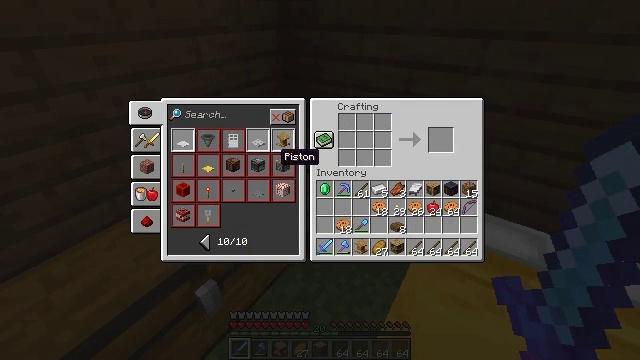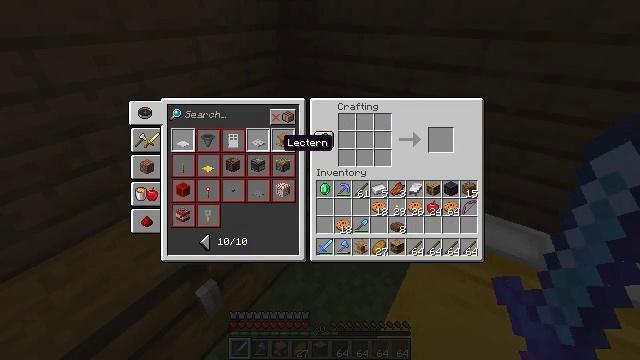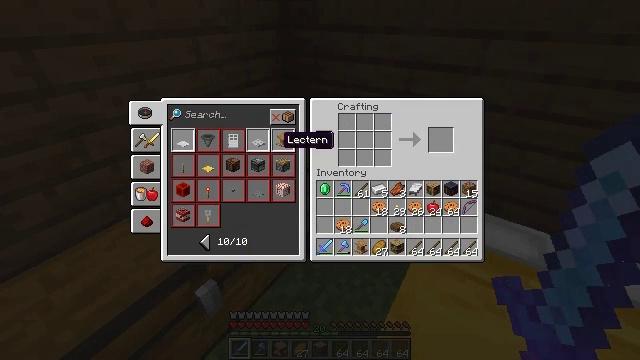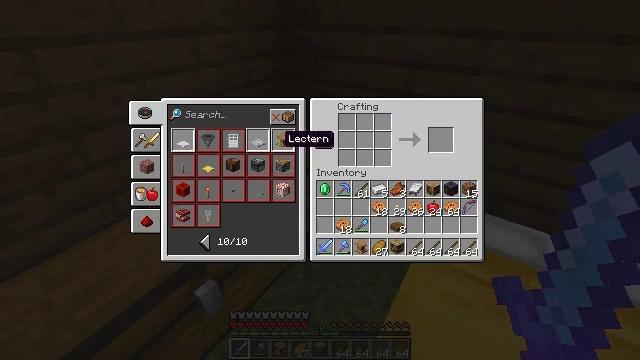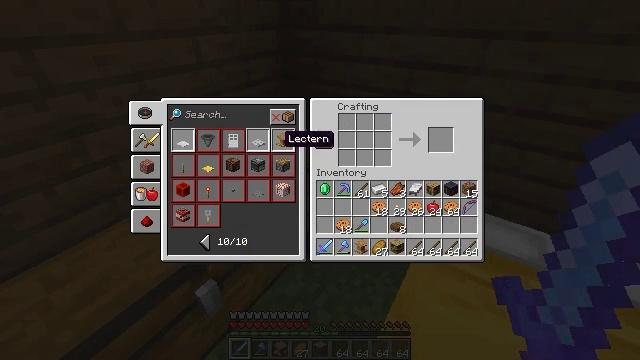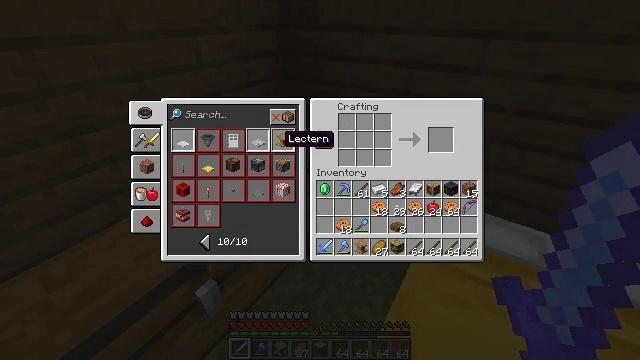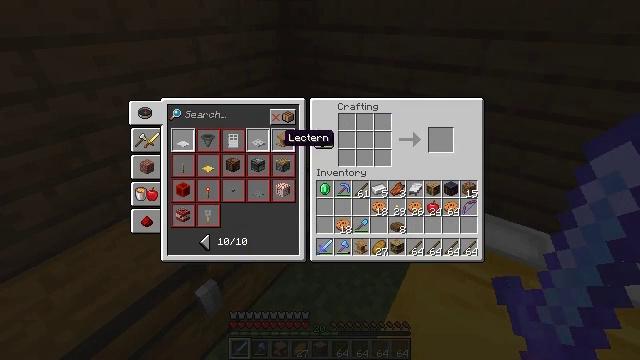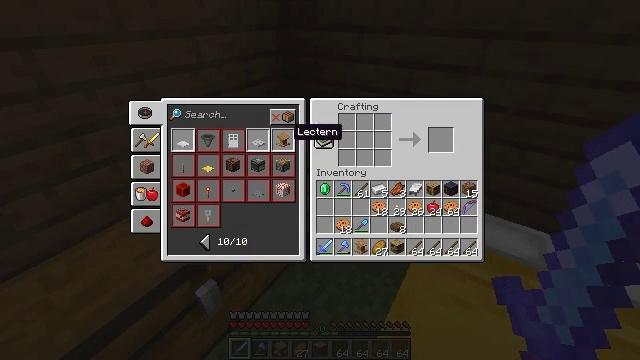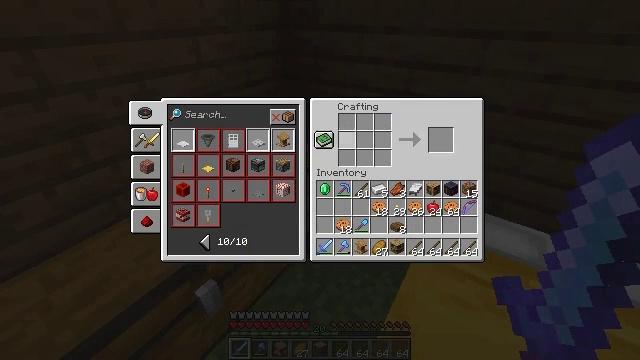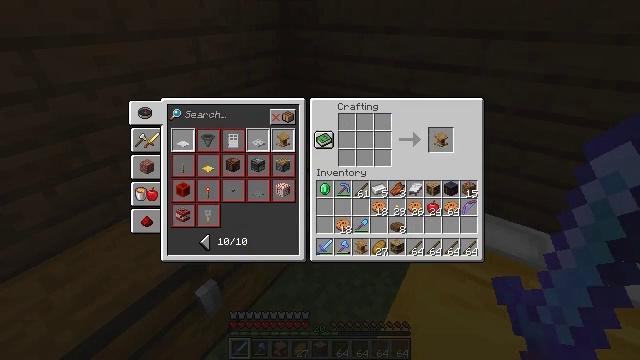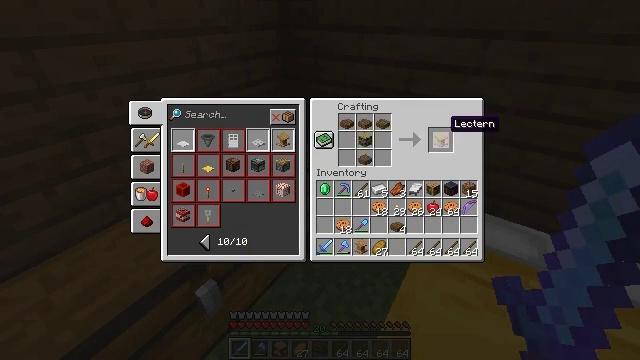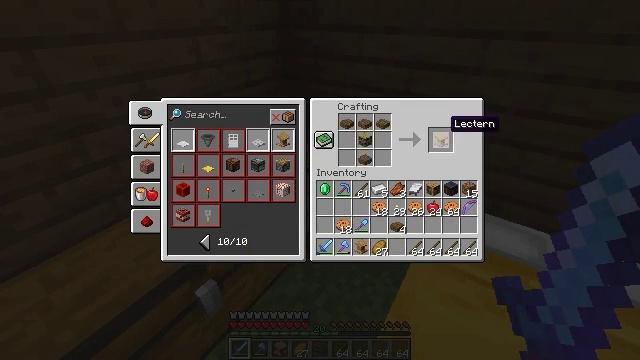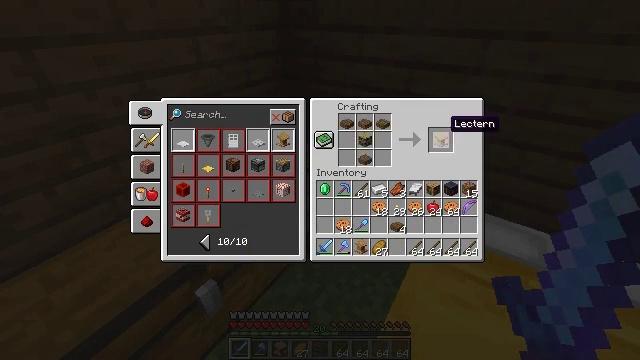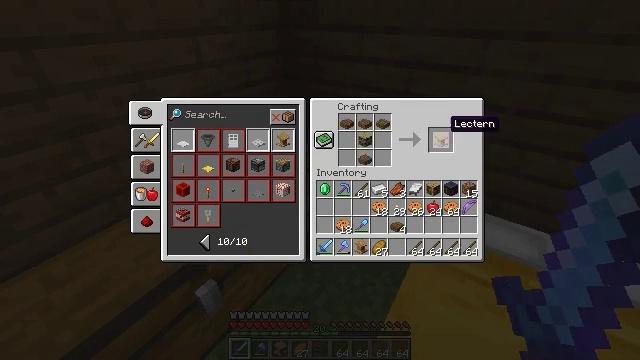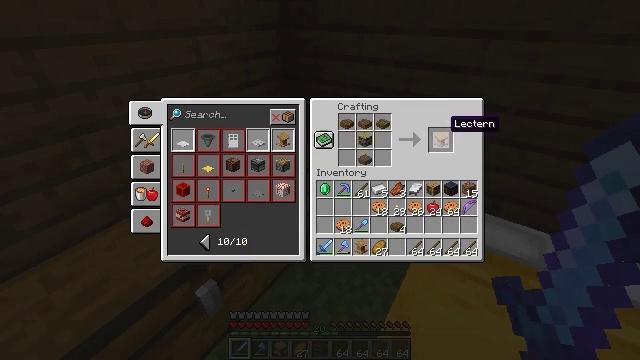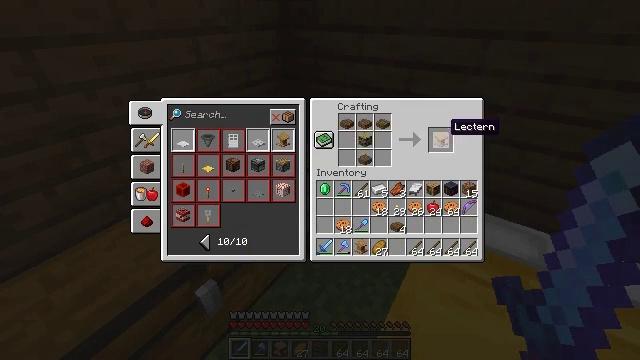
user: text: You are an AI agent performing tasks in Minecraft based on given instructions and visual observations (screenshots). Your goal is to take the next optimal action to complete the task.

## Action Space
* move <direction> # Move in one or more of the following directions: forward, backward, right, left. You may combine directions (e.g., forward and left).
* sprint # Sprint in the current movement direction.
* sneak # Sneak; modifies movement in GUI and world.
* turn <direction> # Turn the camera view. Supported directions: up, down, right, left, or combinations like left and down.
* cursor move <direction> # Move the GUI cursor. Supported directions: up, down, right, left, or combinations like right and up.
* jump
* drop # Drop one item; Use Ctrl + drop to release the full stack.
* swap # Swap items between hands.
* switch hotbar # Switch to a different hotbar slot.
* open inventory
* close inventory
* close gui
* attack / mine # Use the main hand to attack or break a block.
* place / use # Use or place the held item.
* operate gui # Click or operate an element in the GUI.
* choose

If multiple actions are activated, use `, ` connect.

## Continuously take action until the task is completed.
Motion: motion action
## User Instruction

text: Gather materials to craft a lectern on the crafting table.
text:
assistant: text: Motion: cursor move up
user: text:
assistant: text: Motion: no_op
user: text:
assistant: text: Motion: no_op
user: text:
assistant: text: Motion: operate gui
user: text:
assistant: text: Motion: operate gui
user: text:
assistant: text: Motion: no_op
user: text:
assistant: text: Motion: cursor move right
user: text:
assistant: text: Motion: cursor move right
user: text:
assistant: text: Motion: cursor move right
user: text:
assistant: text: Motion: cursor move right
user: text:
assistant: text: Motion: no_op
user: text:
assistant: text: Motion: no_op
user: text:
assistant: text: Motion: no_op
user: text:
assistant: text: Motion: no_op
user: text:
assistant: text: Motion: no_op
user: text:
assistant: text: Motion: operate gui
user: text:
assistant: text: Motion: operate gui
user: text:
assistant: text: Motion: cursor move left and down, operate gui
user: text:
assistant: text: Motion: cursor move left and down
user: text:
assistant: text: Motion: cursor move left and down
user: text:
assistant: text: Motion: no_op